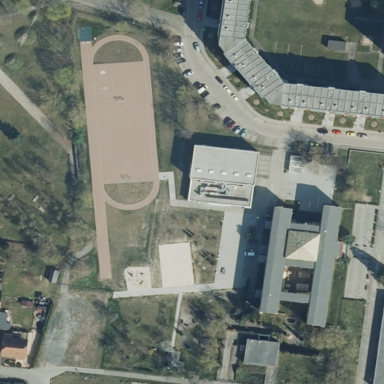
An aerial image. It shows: Educational institution categorized as school.